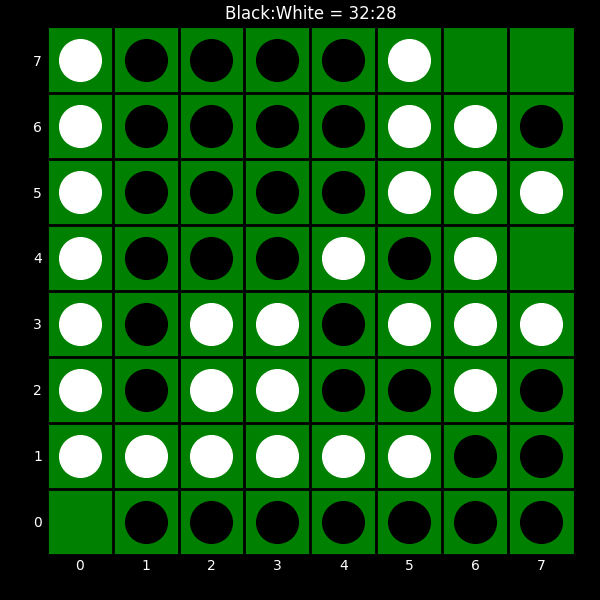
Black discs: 32
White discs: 28